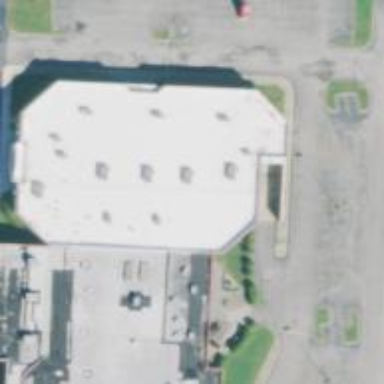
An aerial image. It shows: Fitness center building.